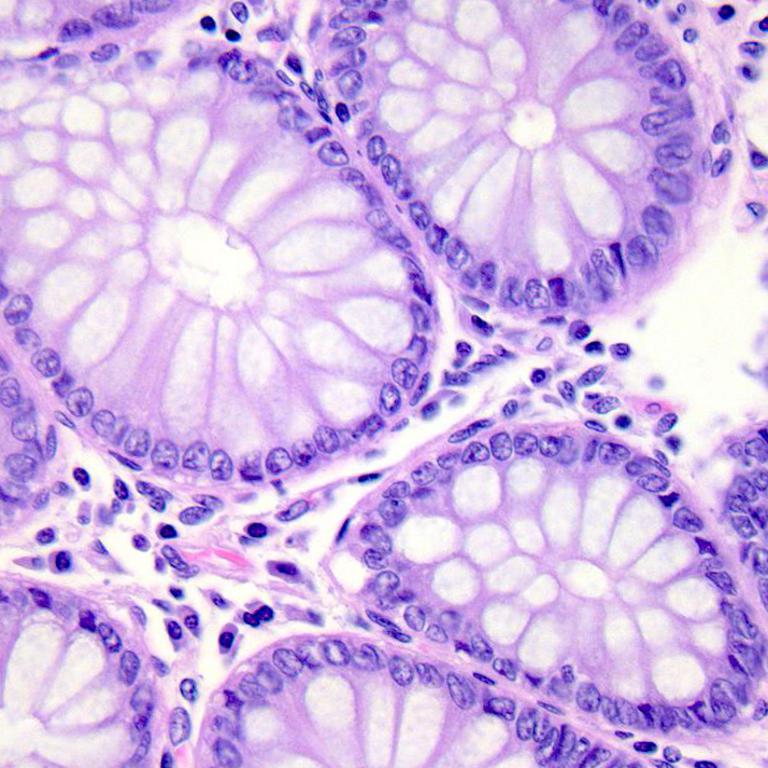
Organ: colon
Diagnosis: benign